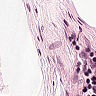
Metastatic tissue present: no